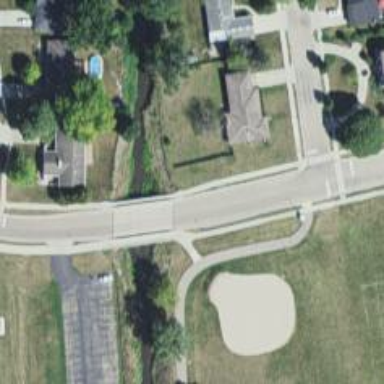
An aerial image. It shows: Low water crossing bridge on residential road.